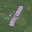
Label: 1